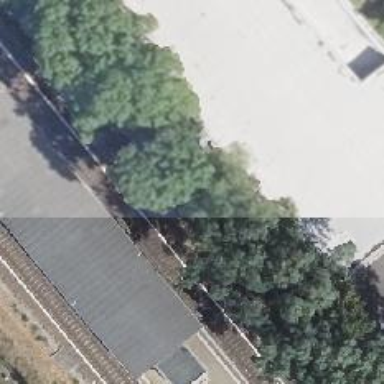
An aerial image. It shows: Close-up of railway platform edge.